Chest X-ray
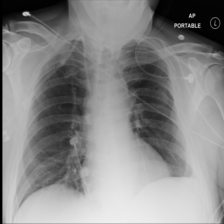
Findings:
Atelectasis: negative
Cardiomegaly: negative
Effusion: negative
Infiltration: negative
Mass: negative
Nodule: negative
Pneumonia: negative
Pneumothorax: negative
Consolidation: negative
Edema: negative
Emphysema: negative
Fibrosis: negative
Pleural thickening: negative
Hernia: negative